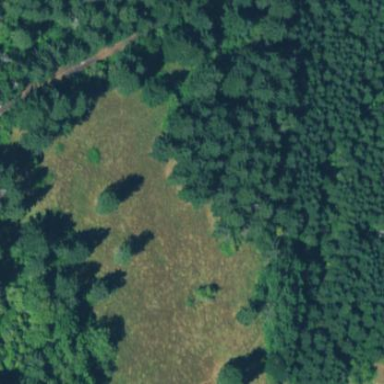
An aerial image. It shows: Beautiful woodland area.